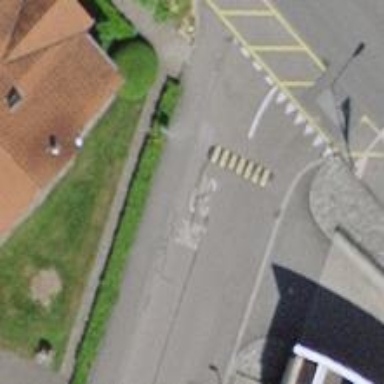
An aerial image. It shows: Bump for traffic calming.